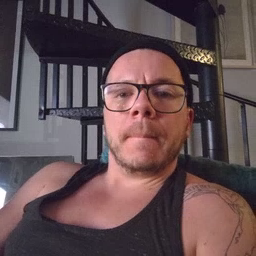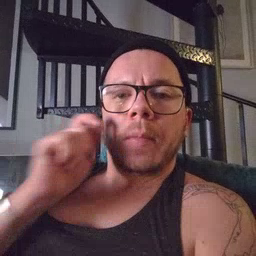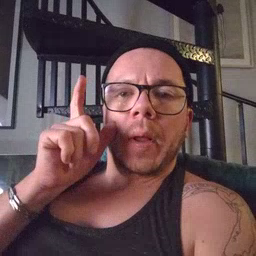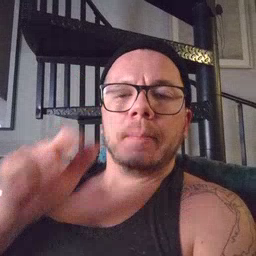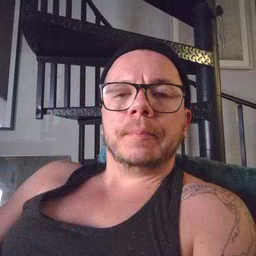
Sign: awake